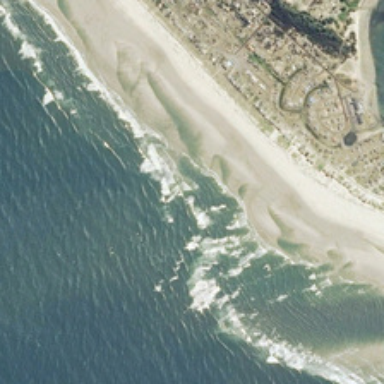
A piece of ocean is near yellow beach and many buildings .